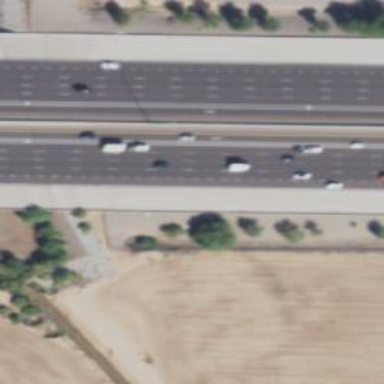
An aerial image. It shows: Motorway junction.